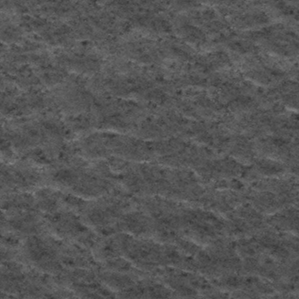
Label: frost